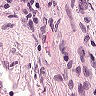
Metastatic tissue present: no